【题型】选择题　【知识点】向量　【难度】easy
如图，在梯形$ABCD$中，$AD \parallel BC$，向量$\overrightarrow{AC} - \overrightarrow{AB} = (\quad)$

\vspace{1em}

A. $\overrightarrow{AB}$

\vspace{1em}

B. $\overrightarrow{BC}$

\vspace{1em}

C. $\overrightarrow{CB}$

\vspace{1em}

D. $\overrightarrow{AD}$
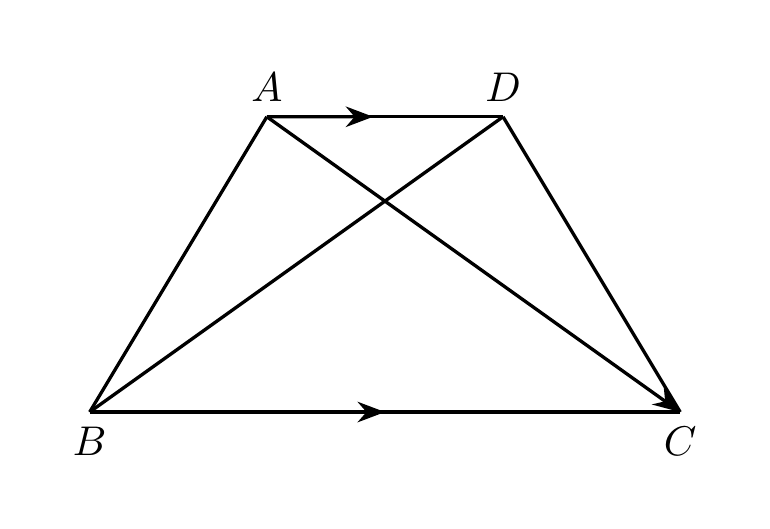
【解答】
【答案】B

【解析】解：由题意可知，$\overrightarrow{AC} - \overrightarrow{AB} = \overrightarrow{BC}$，

故选：$B$。

根据向量减法的三角形法则可得答案。

本题主要考查的是向量的减法及其几何意义，掌握向量减法的三角形法则是解题的关键。